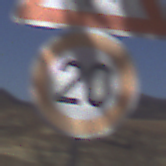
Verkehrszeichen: Geschwindigkeit20
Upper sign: FlugbetriebRechts
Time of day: Midday
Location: Outdoor (Nature)
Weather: Clear
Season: NotSpecified
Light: Natural